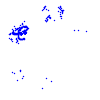
Particle: kaon